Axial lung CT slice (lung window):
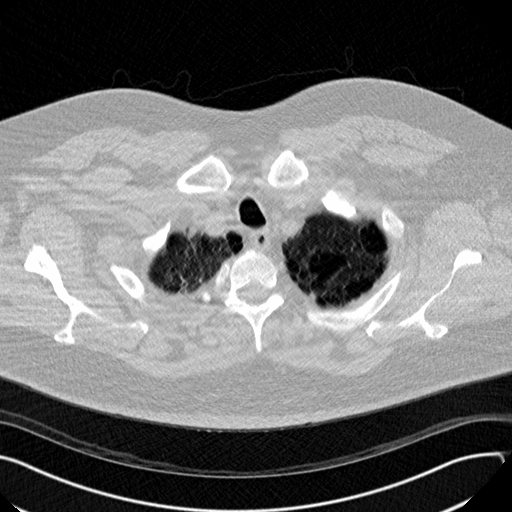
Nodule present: no